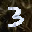
Label: 3